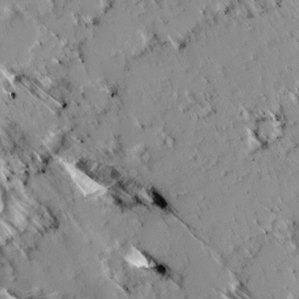
Label: non_frost